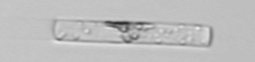
Label: Leptocylindrus